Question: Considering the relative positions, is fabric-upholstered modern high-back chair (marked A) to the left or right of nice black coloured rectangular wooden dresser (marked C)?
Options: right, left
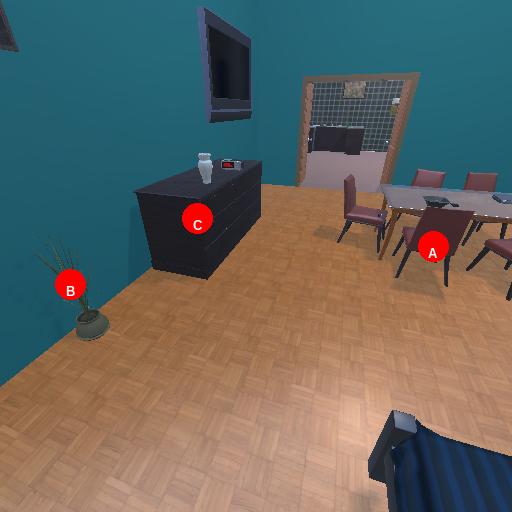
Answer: right